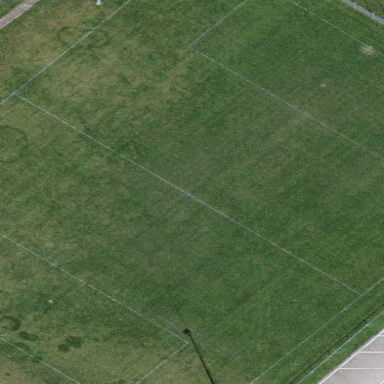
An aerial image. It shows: Soccer pitch with grass surface for leisure and sports.